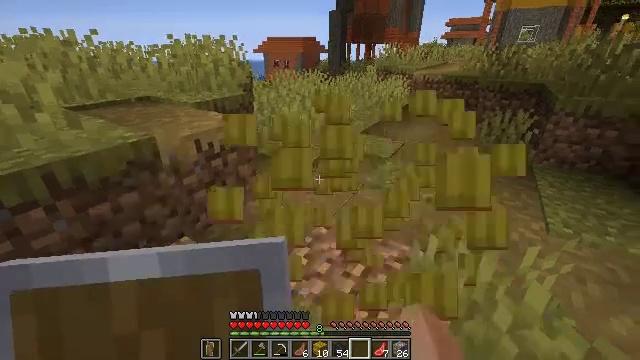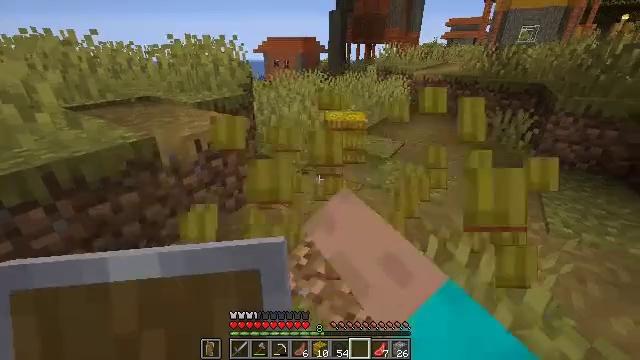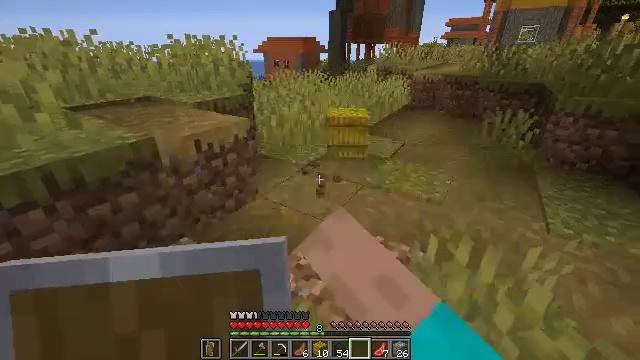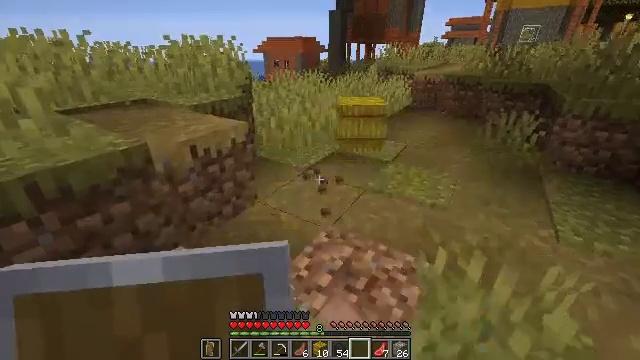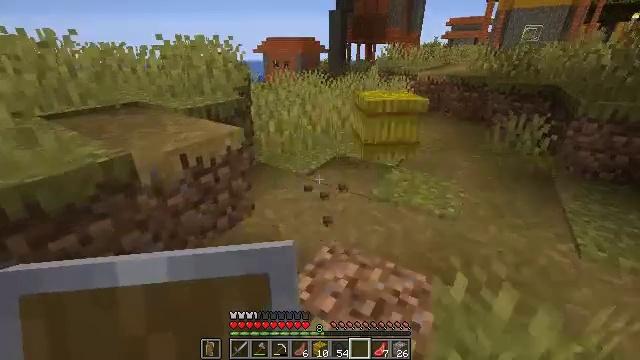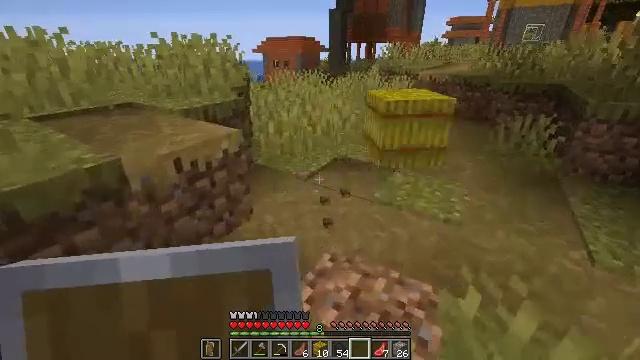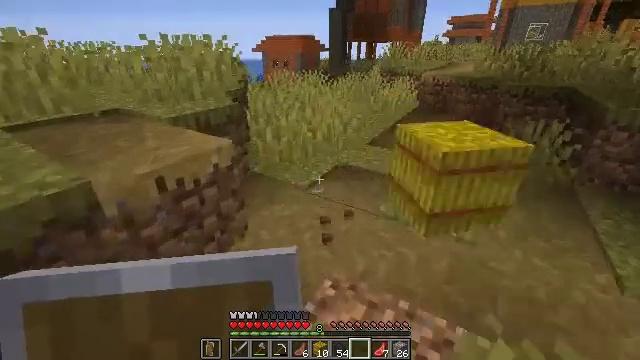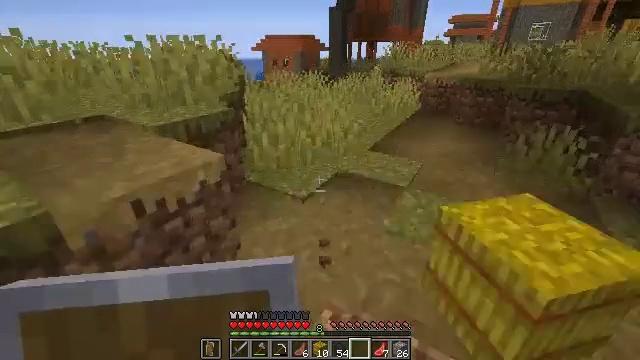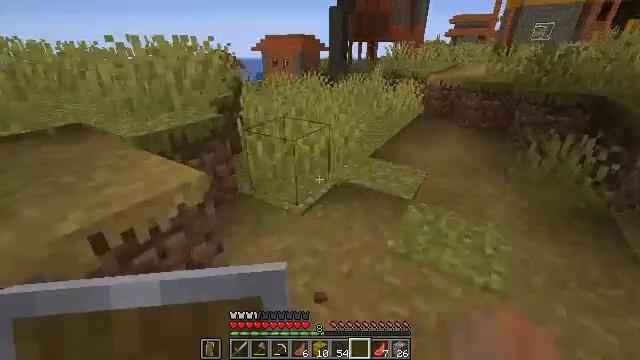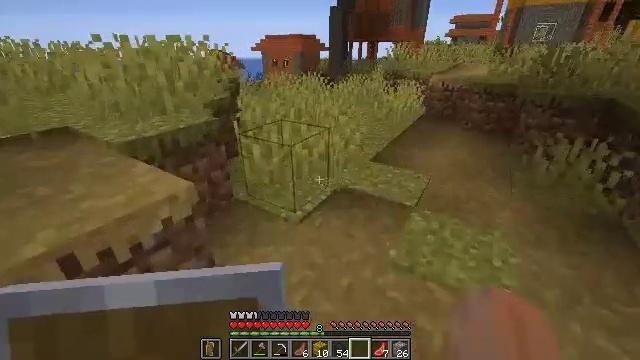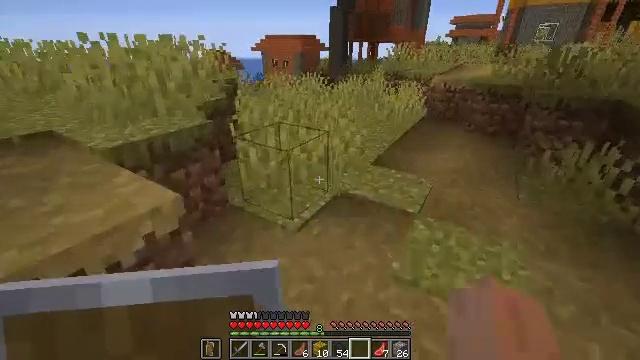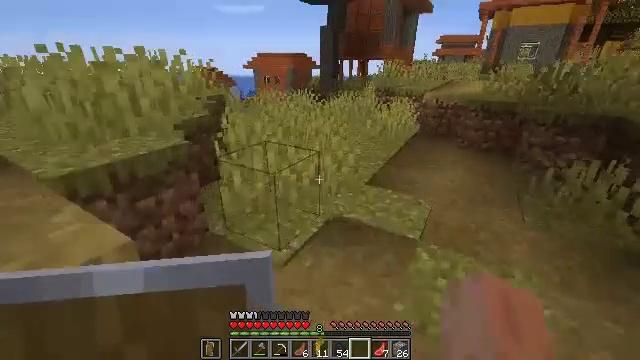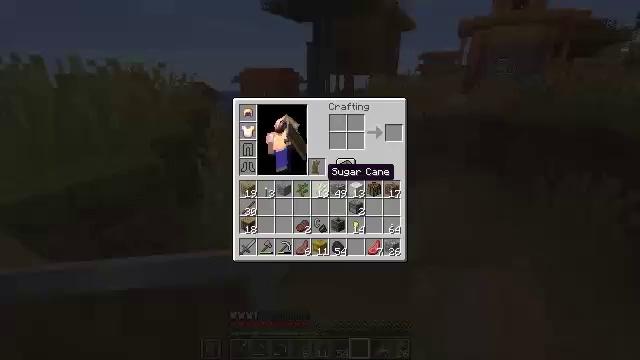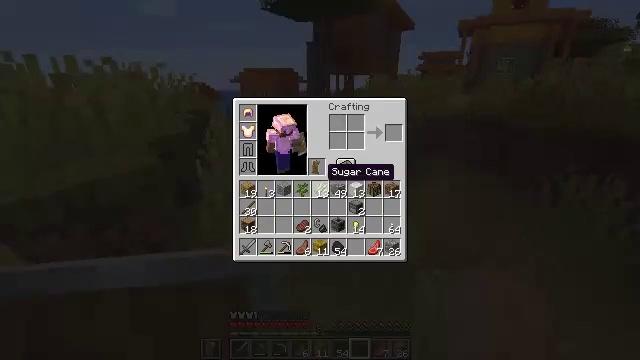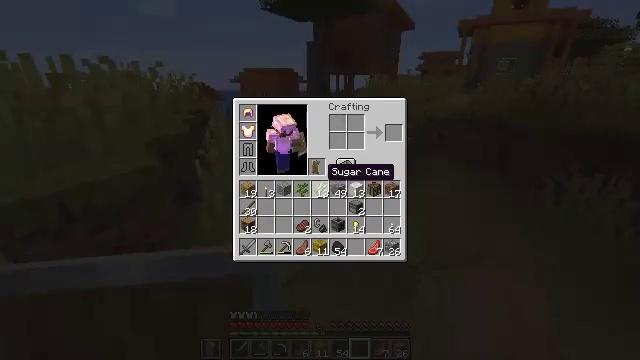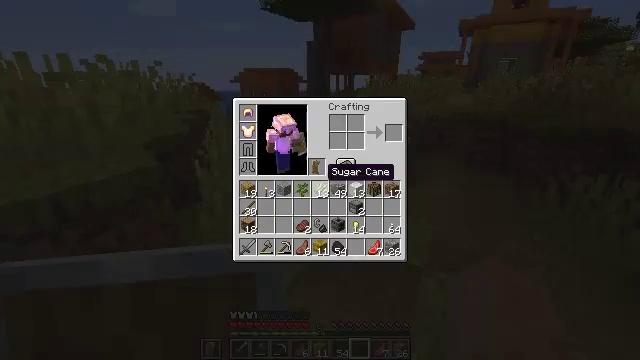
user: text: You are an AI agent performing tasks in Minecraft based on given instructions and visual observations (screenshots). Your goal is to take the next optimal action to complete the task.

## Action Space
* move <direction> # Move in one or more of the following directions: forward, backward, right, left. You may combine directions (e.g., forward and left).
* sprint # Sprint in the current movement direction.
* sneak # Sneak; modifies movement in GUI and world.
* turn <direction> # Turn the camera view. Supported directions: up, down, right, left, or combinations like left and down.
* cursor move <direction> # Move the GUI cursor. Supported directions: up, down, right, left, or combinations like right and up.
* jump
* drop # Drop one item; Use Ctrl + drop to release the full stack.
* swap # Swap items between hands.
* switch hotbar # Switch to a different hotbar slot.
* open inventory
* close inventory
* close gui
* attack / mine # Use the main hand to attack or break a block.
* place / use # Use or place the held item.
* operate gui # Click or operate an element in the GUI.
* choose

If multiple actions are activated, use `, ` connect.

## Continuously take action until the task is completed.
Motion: motion action
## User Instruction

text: Use a crafting table to craft wheat.
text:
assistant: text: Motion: attack / mine
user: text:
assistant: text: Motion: move forward, attack / mine
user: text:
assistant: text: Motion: move forward, attack / mine
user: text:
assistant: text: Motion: move forward
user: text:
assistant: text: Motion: move forward
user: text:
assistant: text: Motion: move forward
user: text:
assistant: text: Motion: move forward
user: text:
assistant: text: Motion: move forward
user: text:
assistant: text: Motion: move forward
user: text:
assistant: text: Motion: move forward
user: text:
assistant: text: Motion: move forward, turn right and up
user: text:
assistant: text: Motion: move forward, turn right and up, open inventory
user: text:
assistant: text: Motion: move forward, open inventory
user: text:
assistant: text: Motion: open inventory
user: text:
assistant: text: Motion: open inventory
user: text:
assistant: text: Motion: cursor move down
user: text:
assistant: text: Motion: cursor move down
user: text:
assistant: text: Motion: cursor move down
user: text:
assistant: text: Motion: cursor move down
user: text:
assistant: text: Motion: cursor move down
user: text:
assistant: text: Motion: no_op
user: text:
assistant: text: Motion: no_op
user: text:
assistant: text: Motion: operate gui
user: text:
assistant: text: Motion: operate gui
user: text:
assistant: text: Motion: cursor move up
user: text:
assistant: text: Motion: cursor move right and up
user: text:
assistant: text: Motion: cursor move up
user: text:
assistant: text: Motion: no_op
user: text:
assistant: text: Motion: operate gui
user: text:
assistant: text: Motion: operate gui